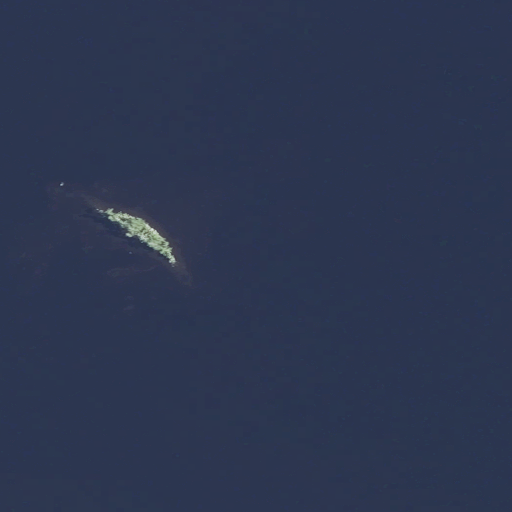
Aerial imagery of island in Maine named Center Island containing only open water